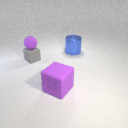
small purple rubber sphere above small gray rubber cube